Question: I have two pictures in a container, and I have a button selector bar under the pictures. I want to be able to select a button, and the 2 pictures will change to the next in line.
It's like a carousal, but instead of 1 picture/div changing, its 2, and I want to be able for them to slide across for animation effect:

So when I select the button next to the red one, the pictures/div will change to 2 and 3, then 3 and 4, then 4 and 5, then 5 and 6 ... well you get the idea.
Anyway, here is my code:
- <URL>
Any ideas on how to make this happen?
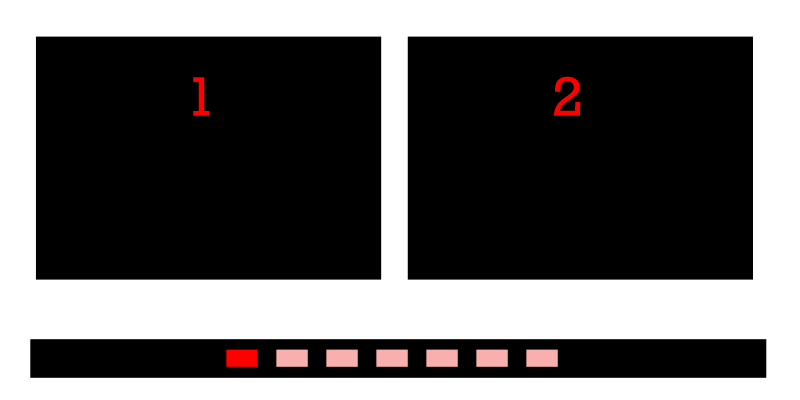
Answer: jQuery has a hide method which will allow you to slide an element in and out of being displayed.
So I would create container div's for each set of images i.e. showing a pair. As your nav button (along the bottom) is hit, hide the current container shown and show the next one.
See jQuery API <URL> for more detail. But it allows for direction, left/right. And mode, show/hide